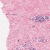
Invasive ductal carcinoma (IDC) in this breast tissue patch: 0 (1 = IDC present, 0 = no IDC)